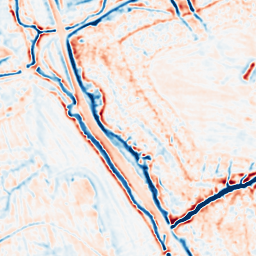
Category: multiscale
Decomposition family: dog_multiscale
Decomposition parameters: sigma_ratio: 1.4
n_scales: 3
base_sigma: 1
Upsampling method: quintic
Upsampling parameters: scale: 4
Upsampling scale: 4